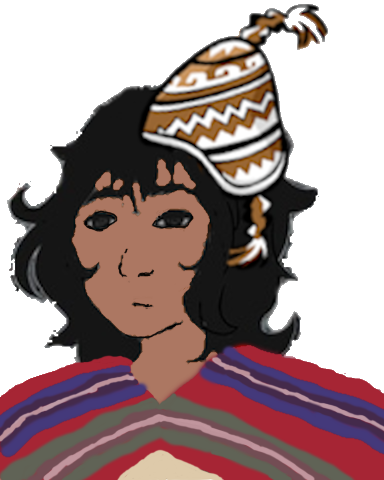
Label: 5_Doomer_Girl